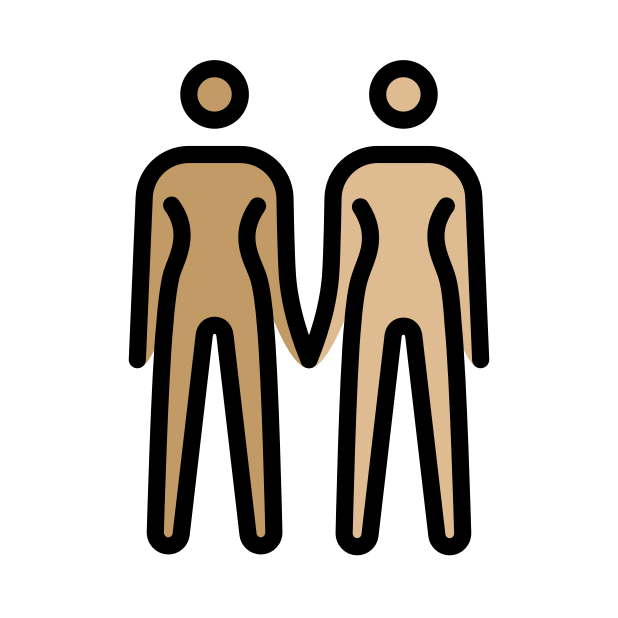
women holding hands: medium skin tone, medium-light skin tone